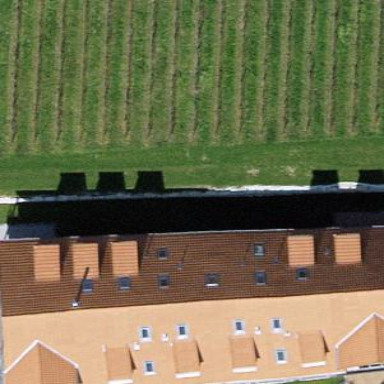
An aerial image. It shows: Beautiful vineyard in the countryside.